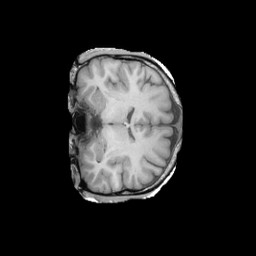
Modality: T1w
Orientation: coronal
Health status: ill
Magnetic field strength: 3 T